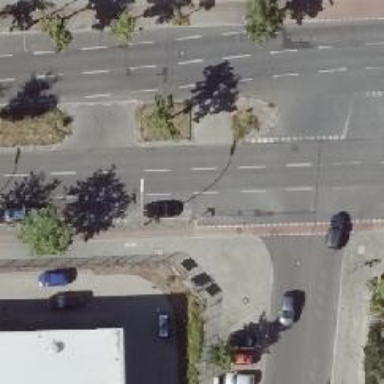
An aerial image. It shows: Uncontrolled footway crossing with central island.